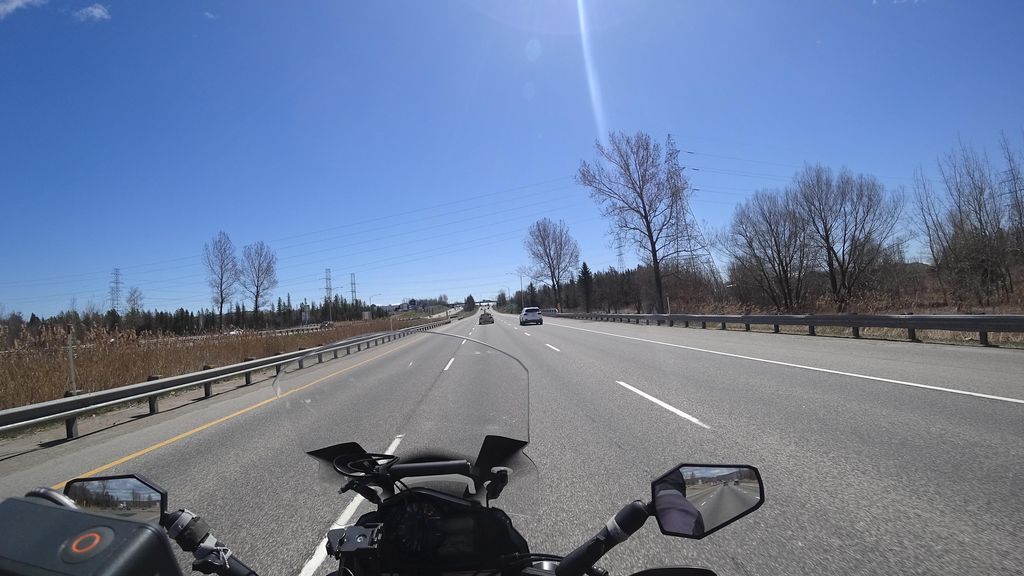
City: quebec_city